Question: There is a little confusion on my part. Let's say I have a stateful widget that needs to get some data. The docs state that this is not recommended for the build method so I put it in the 'initState'. This is documented <URL>.
I have also implemented the named routing from the documentation examples here which are done with stateless widgets. <URL>.
When I try to access the route parameters the 'initState' it throws an error. The error is specifically thrown on the ModelRoute call.
'''
@override
void initState() {
super.initState();
TownDetailPageArguments args = ModalRoute.of(context).settings.arguments;
}
'''
[
If that code is moved to the build method it works fine.
So, my question is, what is the recommended way get access to the route parameters to use to get data in a stateful widget?
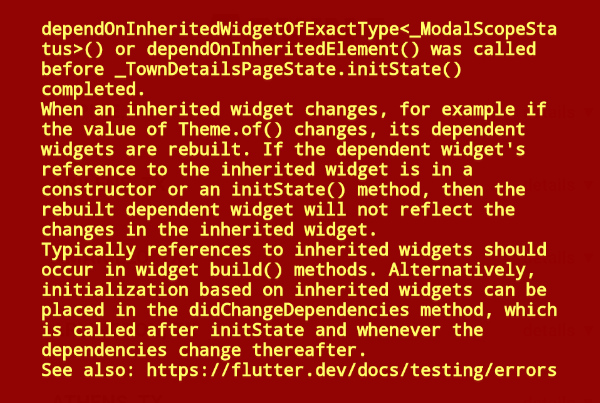
Answer: There is no 'context' available in the 'initState' method, which is necessary to pass in order to use the 'of' method. You should instead use the similar method <URL>.
Example usage (identical to 'initState' just called a bit later):
'''
@override
void didChangeDependencies() {
super.didChangeDependencies();
TownDetailPageArguments args = ModalRoute.of(context).settings.arguments;
}
'''